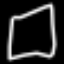
Label: square